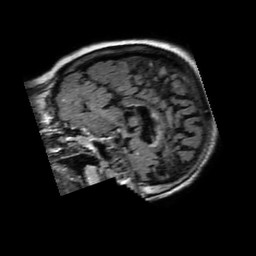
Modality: FLAIR
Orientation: sagittal
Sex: female
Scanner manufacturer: philips
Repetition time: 11 s
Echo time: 0.125 s